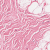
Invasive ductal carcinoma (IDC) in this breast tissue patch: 0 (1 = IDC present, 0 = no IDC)